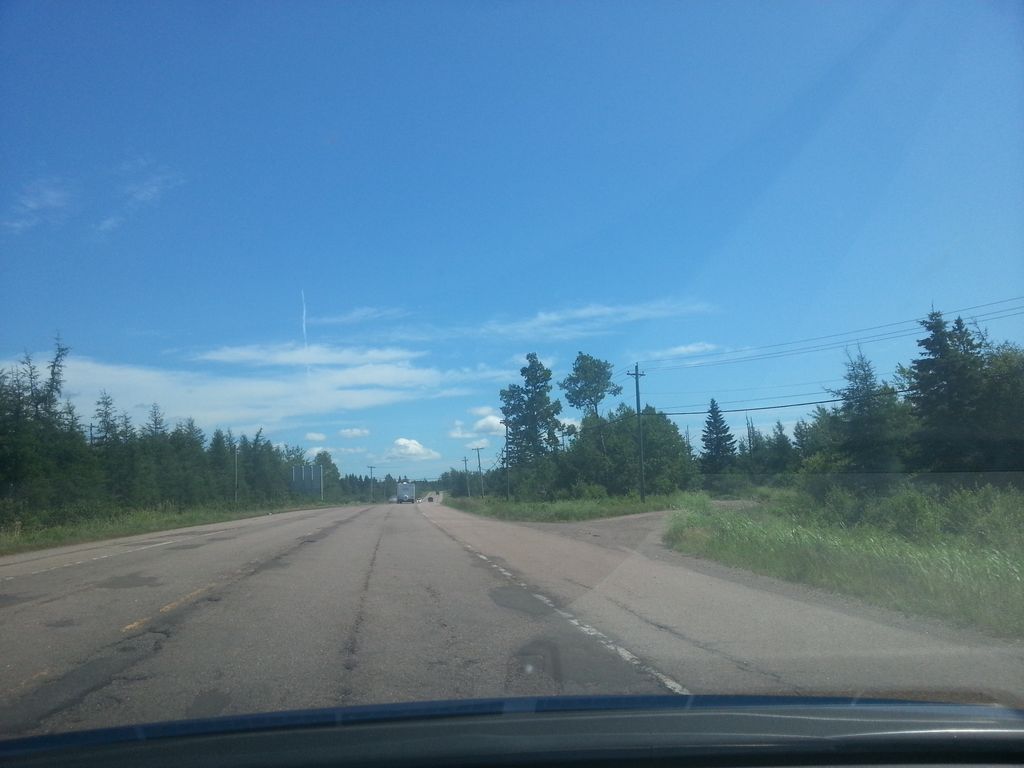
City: charlottetown